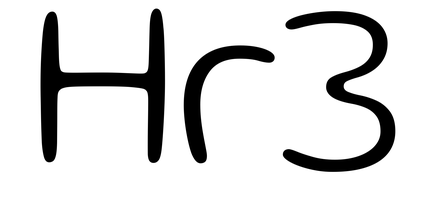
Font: Gluten_ExtraLight